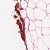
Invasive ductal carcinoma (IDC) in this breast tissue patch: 0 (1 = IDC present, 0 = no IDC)